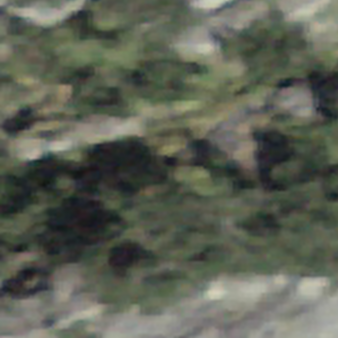
Label: other